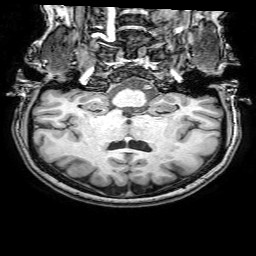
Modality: T1w
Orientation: sagittal
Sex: female
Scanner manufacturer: philips
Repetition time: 0.008318 s
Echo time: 0.00382 s